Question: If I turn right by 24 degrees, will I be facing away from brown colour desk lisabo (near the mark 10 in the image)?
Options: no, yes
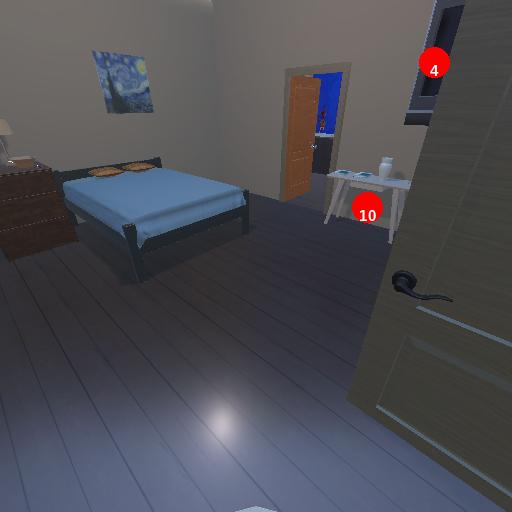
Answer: no